Question: I'm writing a ray-triangle collision in XNA. To do this I'm generating a list of triangles from my model, which I then transform with the same matrix I'm using to transform the model to draw it. Then I run a triangle intersection algorithm on the list of transformed triangles to see if I hit it.
I understand that this is not the best solution because of performance issues, but transforming the ray didn't work out, so I'm going with this.
My problem is that the triangles transformed individually do no generate the same shape that the transformed model is.

On the left is the model as drawn by XNA. On the right is the area that responds to mouse clicks. (To get this image I generated an array of float?-s in which I stored the distances measured by the triangle intersection algorithm on the transformed triangles. Then for each non-null value I drew a pixel on the secreen: the brithter the pixel, the closer the intersetion way to the camera.)
My hypothesis is that the triangles transformed actually produce the shape above. This would mean that transforming their verteces individually doesn't produce the same result as transforming the model as a whole does. I can't understand why.
Here is the drawing code:
'''
public void DrawMe(Camera camera, Matrix world, Texture2D texture)
{
foreach (ModelMesh mesh in ModelToDraw.Meshes)
{
foreach (BasicEffect effect in mesh.Effects)
{
effect.TextureEnabled = true;
effect.Texture = texture;
effect.EnableDefaultLighting();
effect.PreferPerPixelLighting = true;
effect.World = world;
effect.Projection = camera.Projection;
effect.View = camera.View;
}
mesh.Draw();
}
}
'''
Here's the code I use to transform the triangles:
In the class containing the information on the piece:
'''
private void transformTriangles()
{
for (int i=0; i<myTriangles.Length; i++)
{
transformedTriangles[i] = myTriangles[i].GetCopy();
}
foreach (Triangle t in transformedTriangles)
{
t.Transform(world);
}
}
'''
myTriangles contains the triangles extracted from the model. These are stored in a custom Triangle class. I tested whether this data is accurate and it is.
GetCopy simply returns a new Triangle instance with the same data as the instance generating it.
world is simply the matrix I use to transform my model.
In the triangle class:
'''
public void Transform(Matrix transformation)
{
vertices[0] = Vector3.Transform(vertices[0], transformation);
vertices[1] = Vector3.Transform(vertices[1], transformation);
vertices[2] = Vector3.Transform(vertices[2], transformation);
}
'''
My goal is for the shape on the right to match the shape on the left. Any suggestions are appreciated.
Thanks!
EDIT:
As per request, here is the whole Triangle class:
'''
class Triangle
{
public Vector3[] vertices;
public Vector3 normal;
public Triangle(Vector3 A, Vector3 B, Vector3 C)
{
vertices = new Vector3[3];
vertices[0] = A;
vertices[1] = B;
vertices[2] = C;
calculateNormal();
}
public Triangle(Vector3[] vertices)
{
this.vertices = vertices;
calculateNormal();
}
private void calculateNormal()
{
Vector3 AB = new Vector3();
Vector3 AC = new Vector3();
AB = Vector3.Subtract(vertices[1], vertices[0]);
AC = Vector3.Subtract(vertices[2], vertices[0]);
normal = Vector3.Cross(AB, AC);
normal.Normalize();
}
private Vector3 project(Vector3 projectUnto, Vector3 toProject)
{
float multiplier = Vector3.Dot(projectUnto, toProject)/Vector3.Dot(projectUnto, projectUnto);
return Vector3.Multiply(projectUnto, multiplier);
}
private Vector3? calculateIntersectionPoint(Ray r)
{
if (Vector3.Dot(r.Direction, normal) == 0)
{
return null;
}
Vector3 I, w;
float multiplier;
w = Vector3.Subtract(vertices[0], r.Position);
multiplier = Vector3.Dot(w, normal)/Vector3.Dot(r.Direction, normal);
I = Vector3.Add(r.Position, Vector3.Multiply(r.Direction, multiplier));
return I;
}
private bool inside(Vector3? i)
{
if (i == null)
{
return false;
}
float a, b, c;
Vector3 AB, AC, BC, v, w, u, AI, BI, CI;
Vector3 I = (Vector3) i;
AB = Vector3.Subtract(vertices[1], vertices[0]);
AC = Vector3.Subtract(vertices[2], vertices[0]);
BC = Vector3.Subtract(vertices[2], vertices[1]);
AI = Vector3.Subtract(I, vertices[0]);
BI = Vector3.Subtract(I, vertices[1]);
CI = Vector3.Subtract(I, vertices[2]);
v = Vector3.Subtract(AB, project(Vector3.Multiply(BC, -1), AB));
u = Vector3.Subtract(BC, project(Vector3.Multiply(AC, -1), BC));
w = Vector3.Subtract(Vector3.Multiply(AC, -1), project(AB, Vector3.Multiply(AC, -1)));
a = 1 - Vector3.Dot(v, AI)/Vector3.Dot(v, AB);
b = 1 - Vector3.Dot(u, BI)/Vector3.Dot(u, BC);
c = 1 - Vector3.Dot(w, CI)/Vector3.Dot(w, Vector3.Multiply(AC, -1));
return a >= 0 && a <= 1 && b >= 0 && b <= 1 && c >= 0 && c <= 1;
}
public float? Intersects(Ray ray)
{
Vector3? I = calculateIntersectionPoint(ray);
if (I == null)
{
return null;
}
if (inside(I))
{
Vector3 i = (Vector3) I;
return Vector3.Distance(ray.Position, i);
}
return null;
}
public Triangle GetCopy()
{
return new Triangle(vertices);
}
public void Transform(Matrix transformation)
{
vertices[0] = Vector3.Transform(vertices[0], transformation);
vertices[1] = Vector3.Transform(vertices[1], transformation);
vertices[2] = Vector3.Transform(vertices[2], transformation);
}
}
'''
EDIT 2:
As per request, the code generating the ray. Couldn't be more standard if you ask me:
'''
private Ray getRay()
{
Vector3 nearPoint = BoardViewPort.Unproject(new Vector3(ms.X, ms.Y, 0), cam.Projection, cam.View, Matrix.Identity);
Vector3 farPoint = BoardViewPort.Unproject(new Vector3(ms.X, ms.Y, 1), cam.Projection, cam.View, Matrix.Identity);
Vector3 direction = farPoint - nearPoint;
direction.Normalize();
return new Ray(nearPoint, direction);
}
'''
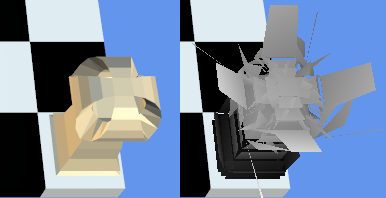
Answer: I simply wasn't recalculating the normal after the transformation. Adding the calculateNormal(); statement at the end of the Transform function solved the problem.